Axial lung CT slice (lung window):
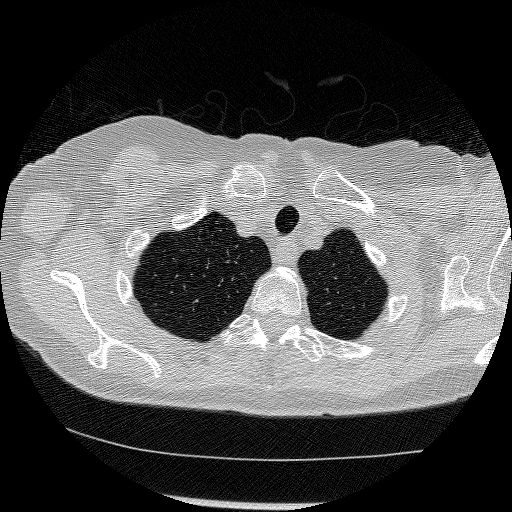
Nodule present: no